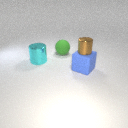
small brown metal cylinder above large blue rubber cube